Aerial crown-view tile of a tropical tree (Barro Colorado Island, Panama), acquired 20250616:
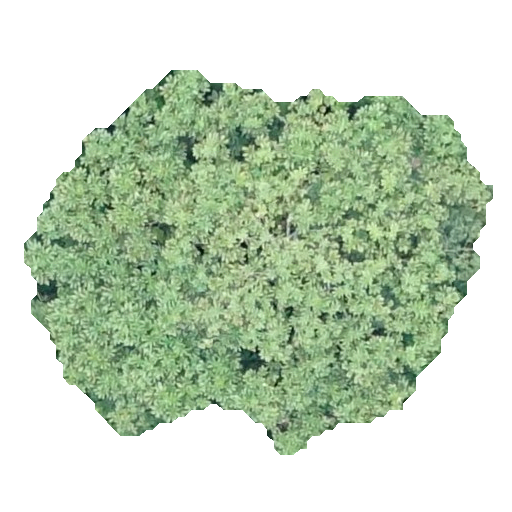
Species: Cecropia insignis
GBIF accepted scientific name: Cecropia insignis
Crown area: 187.137 m²